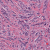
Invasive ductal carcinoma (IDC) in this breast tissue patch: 1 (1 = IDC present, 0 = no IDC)